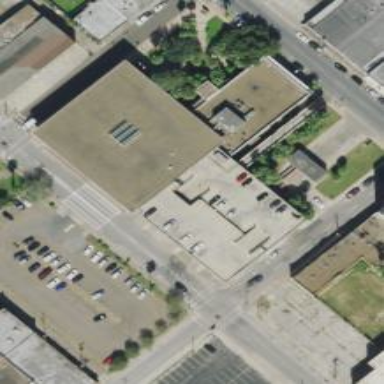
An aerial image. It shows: Courthouse building.